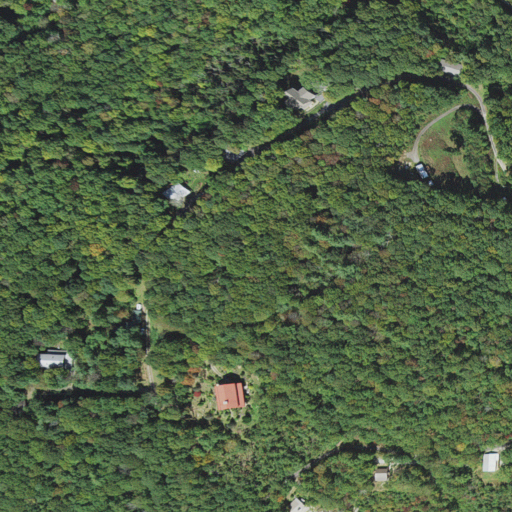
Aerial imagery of mountain in North Carolina named Duck Mountain containing deciduous forest, open development, mixed forest, and grassland